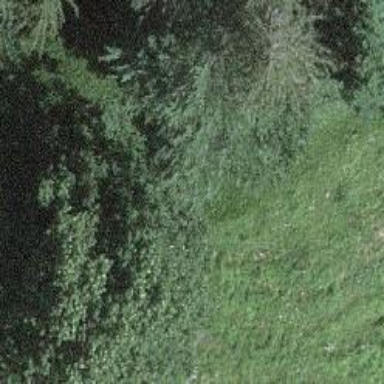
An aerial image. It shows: Grass path.